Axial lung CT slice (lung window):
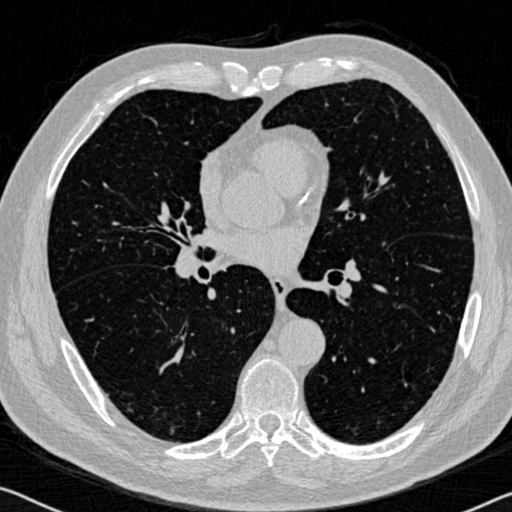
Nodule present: yes
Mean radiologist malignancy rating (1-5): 2.333